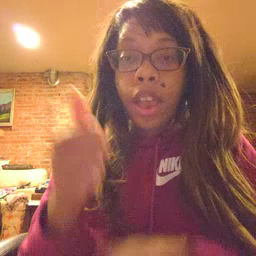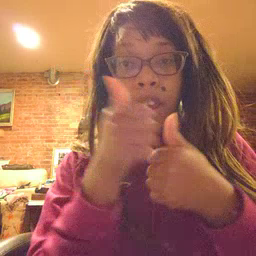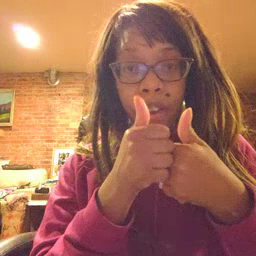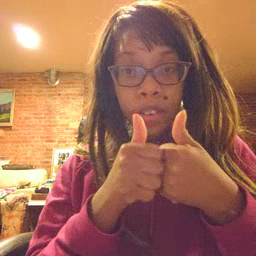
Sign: every